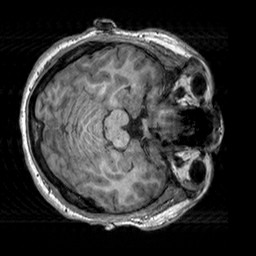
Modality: T1w
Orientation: axial
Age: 26
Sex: male
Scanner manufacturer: siemens
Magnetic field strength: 3 T
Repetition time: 2.3 s
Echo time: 0.00303 s